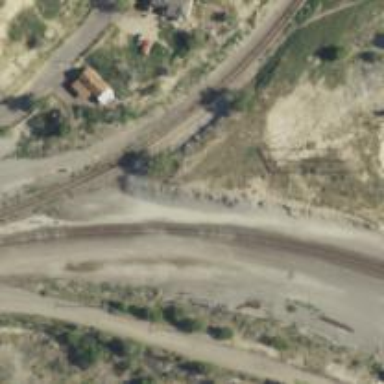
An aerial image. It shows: Junction on the railway.